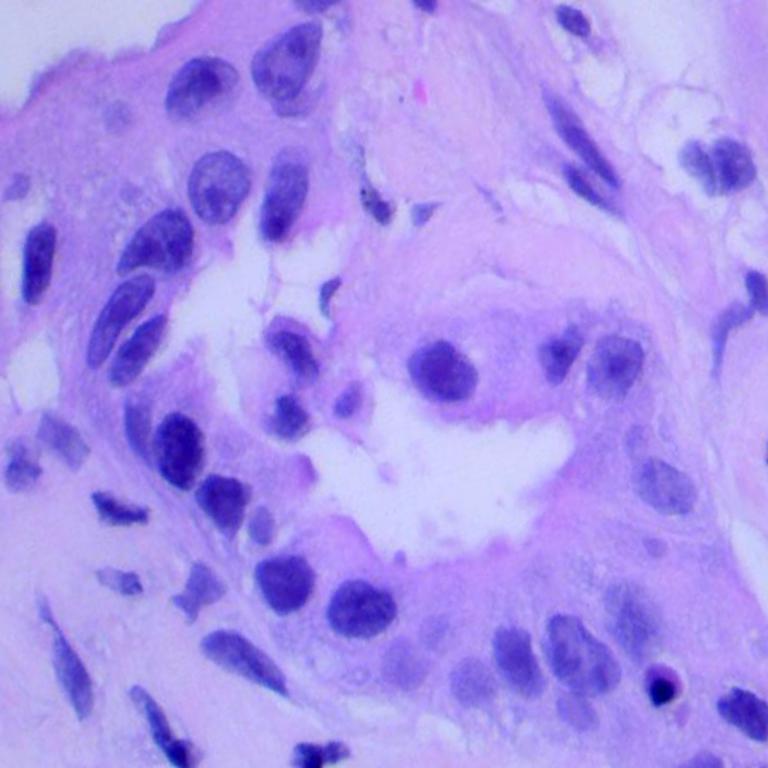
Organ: lung
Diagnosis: adenocarcinomas